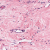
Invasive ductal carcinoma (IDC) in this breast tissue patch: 0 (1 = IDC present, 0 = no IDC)